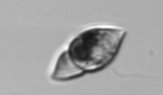
Label: Amphidinium